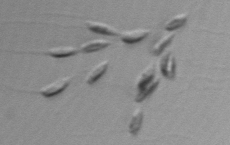
Label: Dinobryon